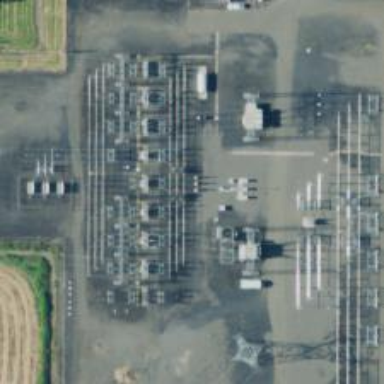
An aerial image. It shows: Outdoor power switch.